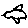
Label: bird